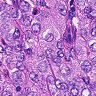
Metastatic tissue present: yes